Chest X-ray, AP view. Patient: 26 years old, sex M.
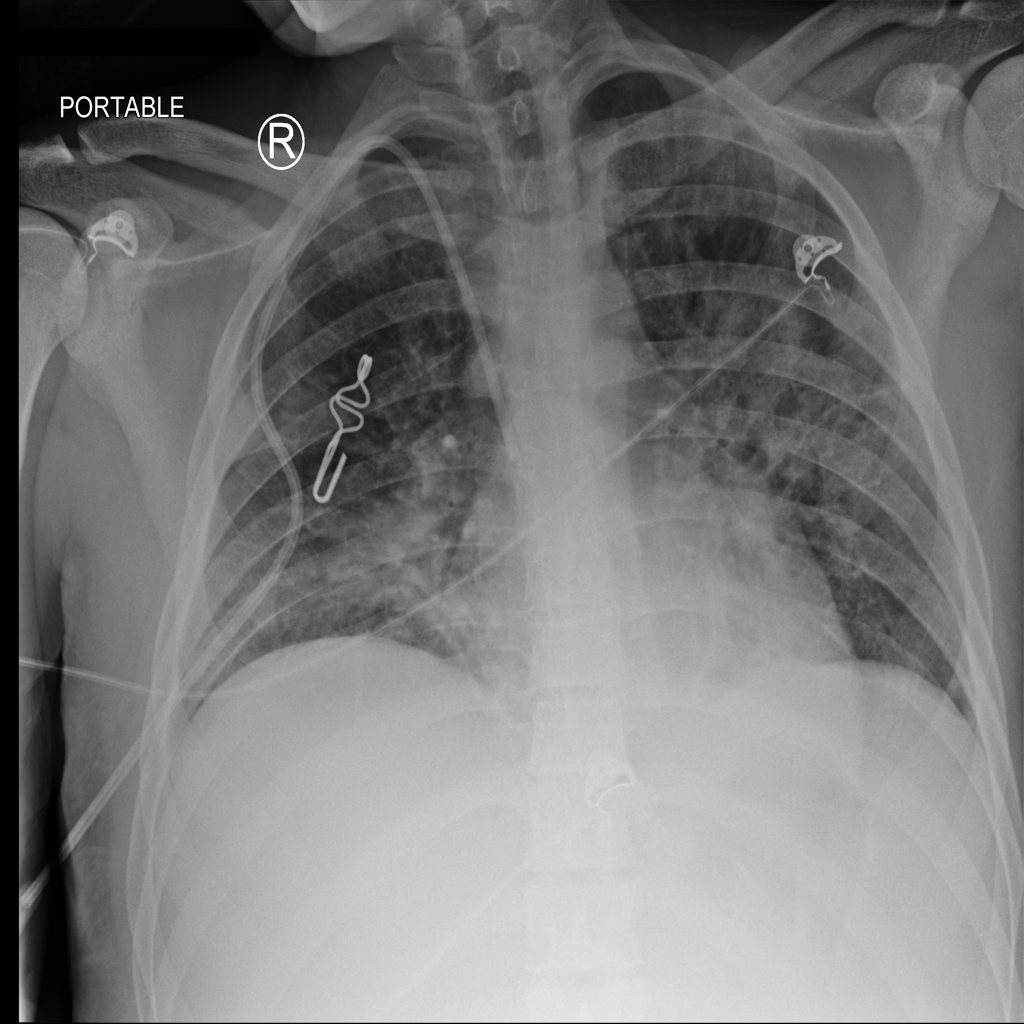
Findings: Edema, Infiltration